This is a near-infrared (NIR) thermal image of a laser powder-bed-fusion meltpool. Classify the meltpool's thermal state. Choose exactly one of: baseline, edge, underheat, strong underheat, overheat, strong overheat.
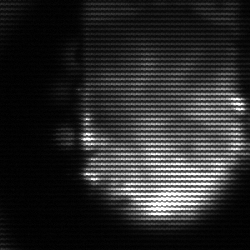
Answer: baseline